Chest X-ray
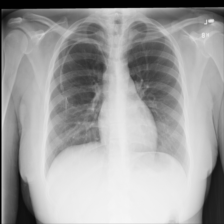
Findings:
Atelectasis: negative
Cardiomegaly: negative
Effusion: negative
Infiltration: negative
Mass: negative
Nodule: negative
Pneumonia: negative
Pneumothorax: negative
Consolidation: negative
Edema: negative
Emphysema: negative
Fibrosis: negative
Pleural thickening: negative
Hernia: negative